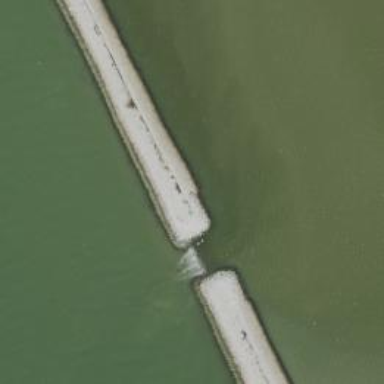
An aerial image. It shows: Breakwater structure.